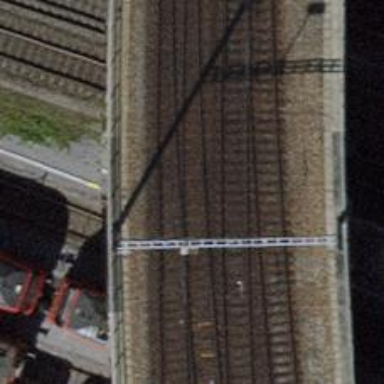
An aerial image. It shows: Viaduct railway bridge with electrified contact lines. The railway has single track.